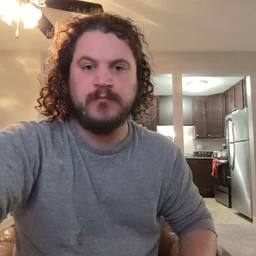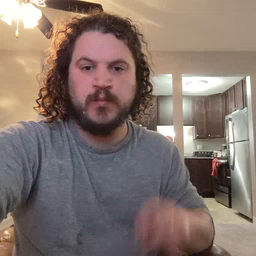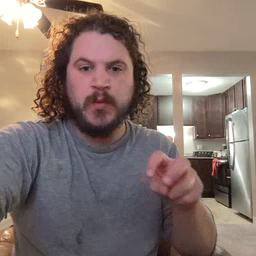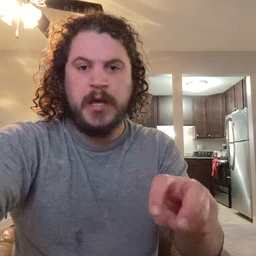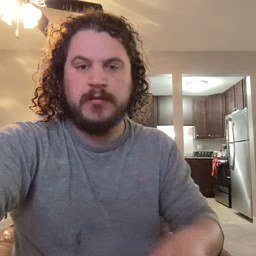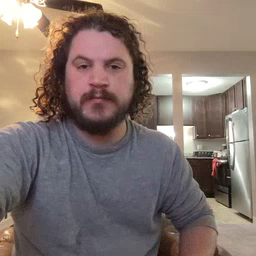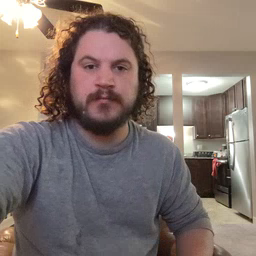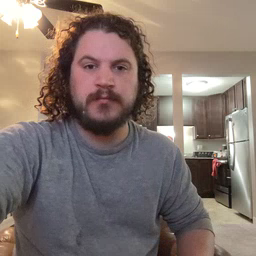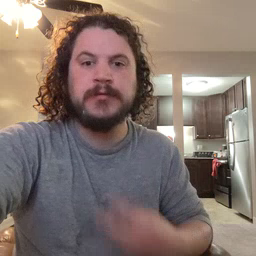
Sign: ride